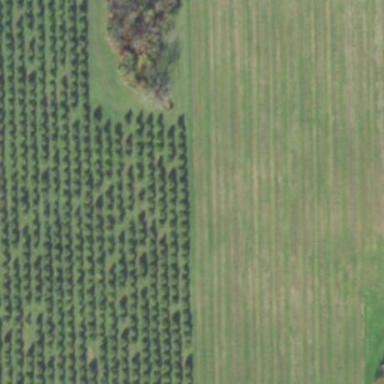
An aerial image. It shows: Orchard.